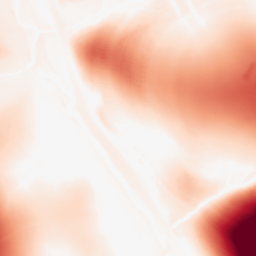
Category: morphological
Decomposition family: morphological
Decomposition parameters: operation: opening
size: 100
Upsampling method: bilinear
Upsampling parameters: scale: 4
Upsampling scale: 4